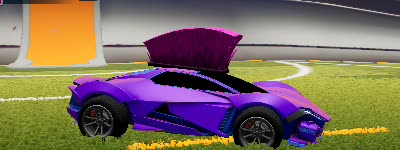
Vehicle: werewolf